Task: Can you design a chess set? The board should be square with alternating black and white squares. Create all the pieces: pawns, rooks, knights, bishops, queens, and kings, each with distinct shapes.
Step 3333:
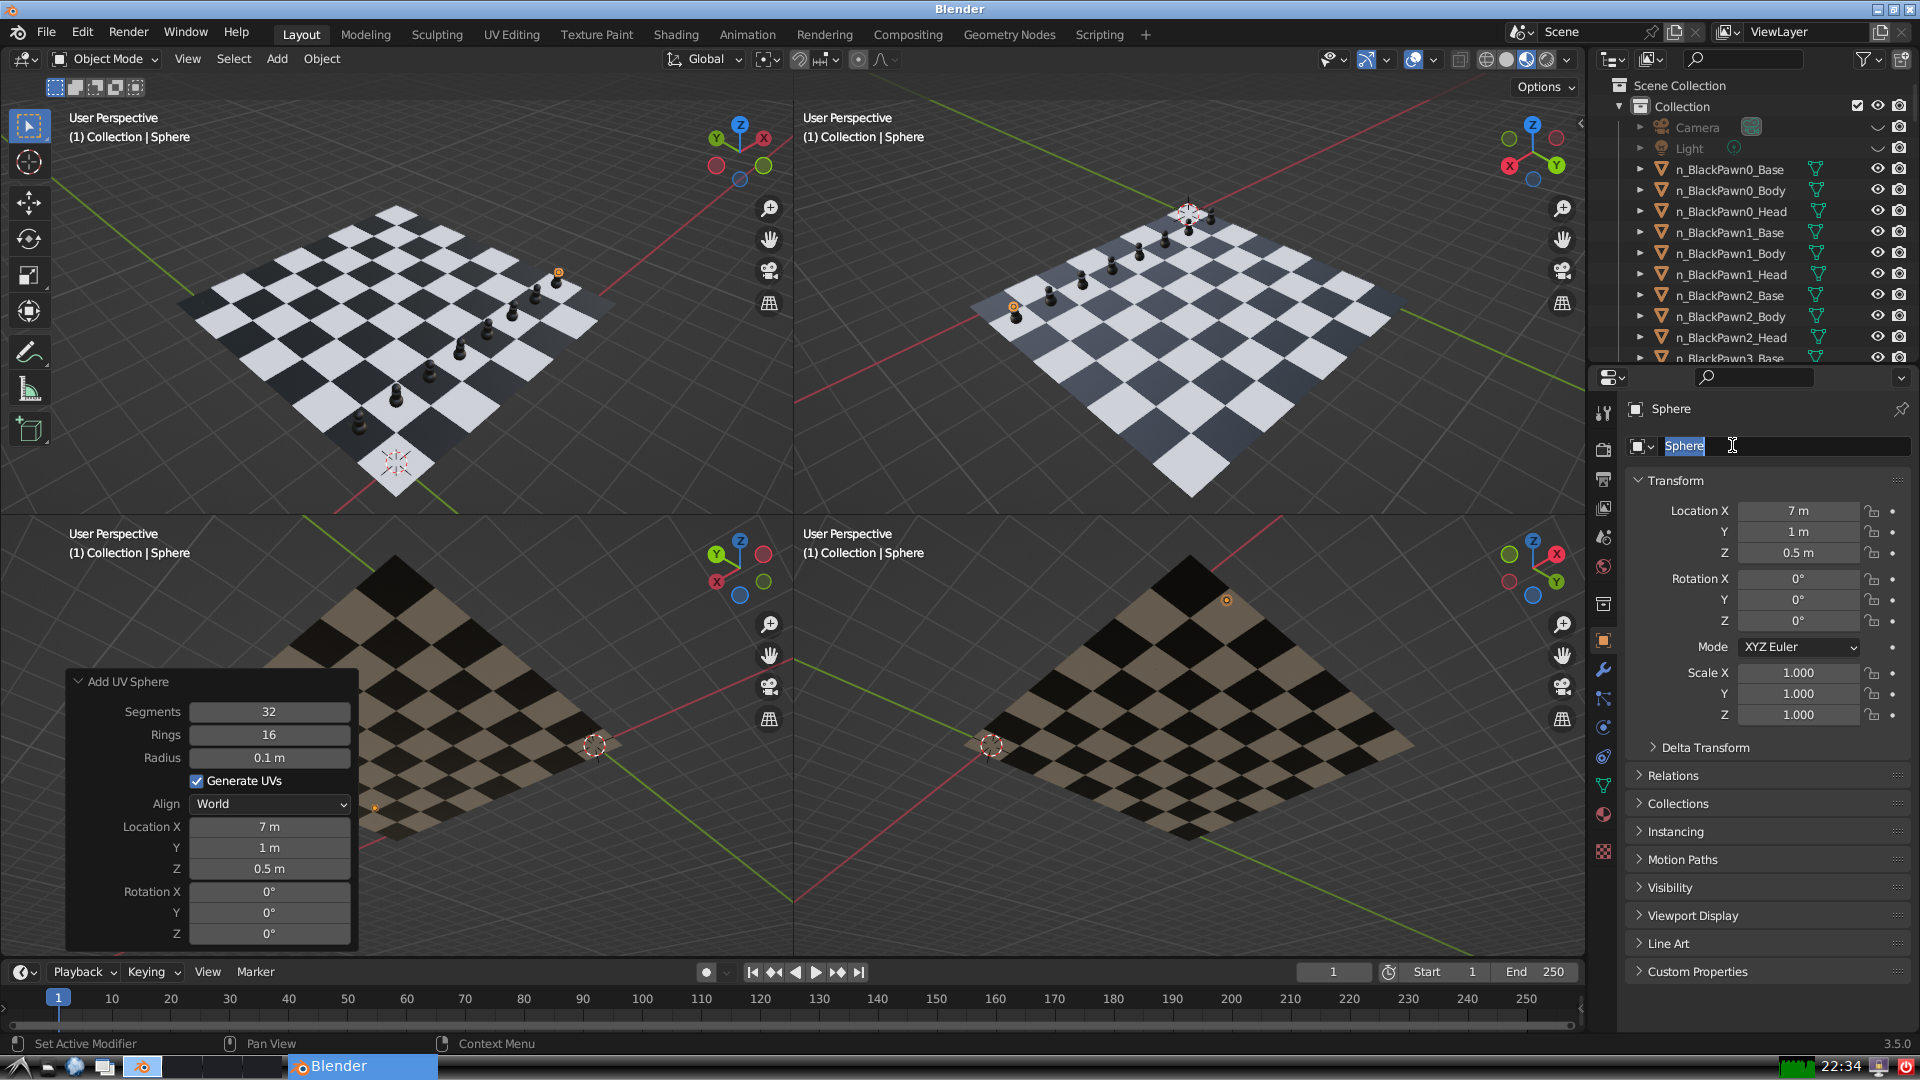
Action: input_text: n_BlackPawn7_Head